Question: I have com.example.lottobuyproject directory on my system.
I have no idea about how to access this included dot directory..
Please let me know how..
Below is tried image.

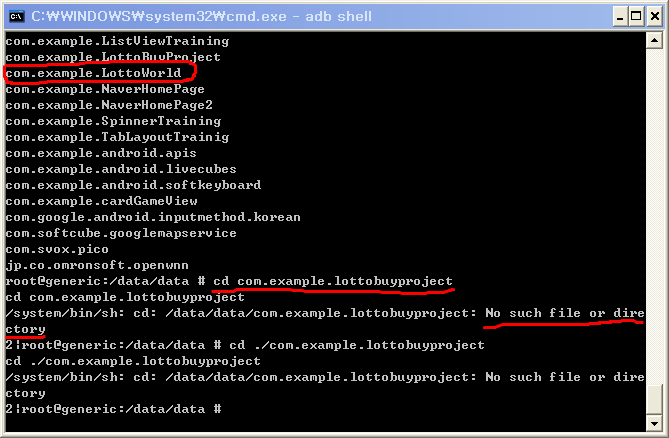
Answer: All file (and directory) names on Linux are case sensitive. Try:
'''
cd com.example.LottoBuyProject
'''